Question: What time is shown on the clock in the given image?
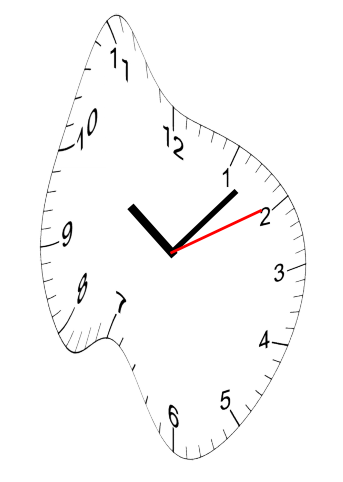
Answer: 10:07:10